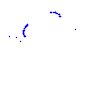
Particle: electron